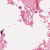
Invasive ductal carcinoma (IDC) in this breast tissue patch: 0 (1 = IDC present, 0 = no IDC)